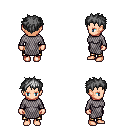
a pixel art fantasy rpg character, female body template, human, light skin, chain mail, gold greaves, gray bedhead hairstyle, four views (front, back, left, right), 2x2 character sprite sheet, small pixel art, hard edges, no anti-aliasing